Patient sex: M
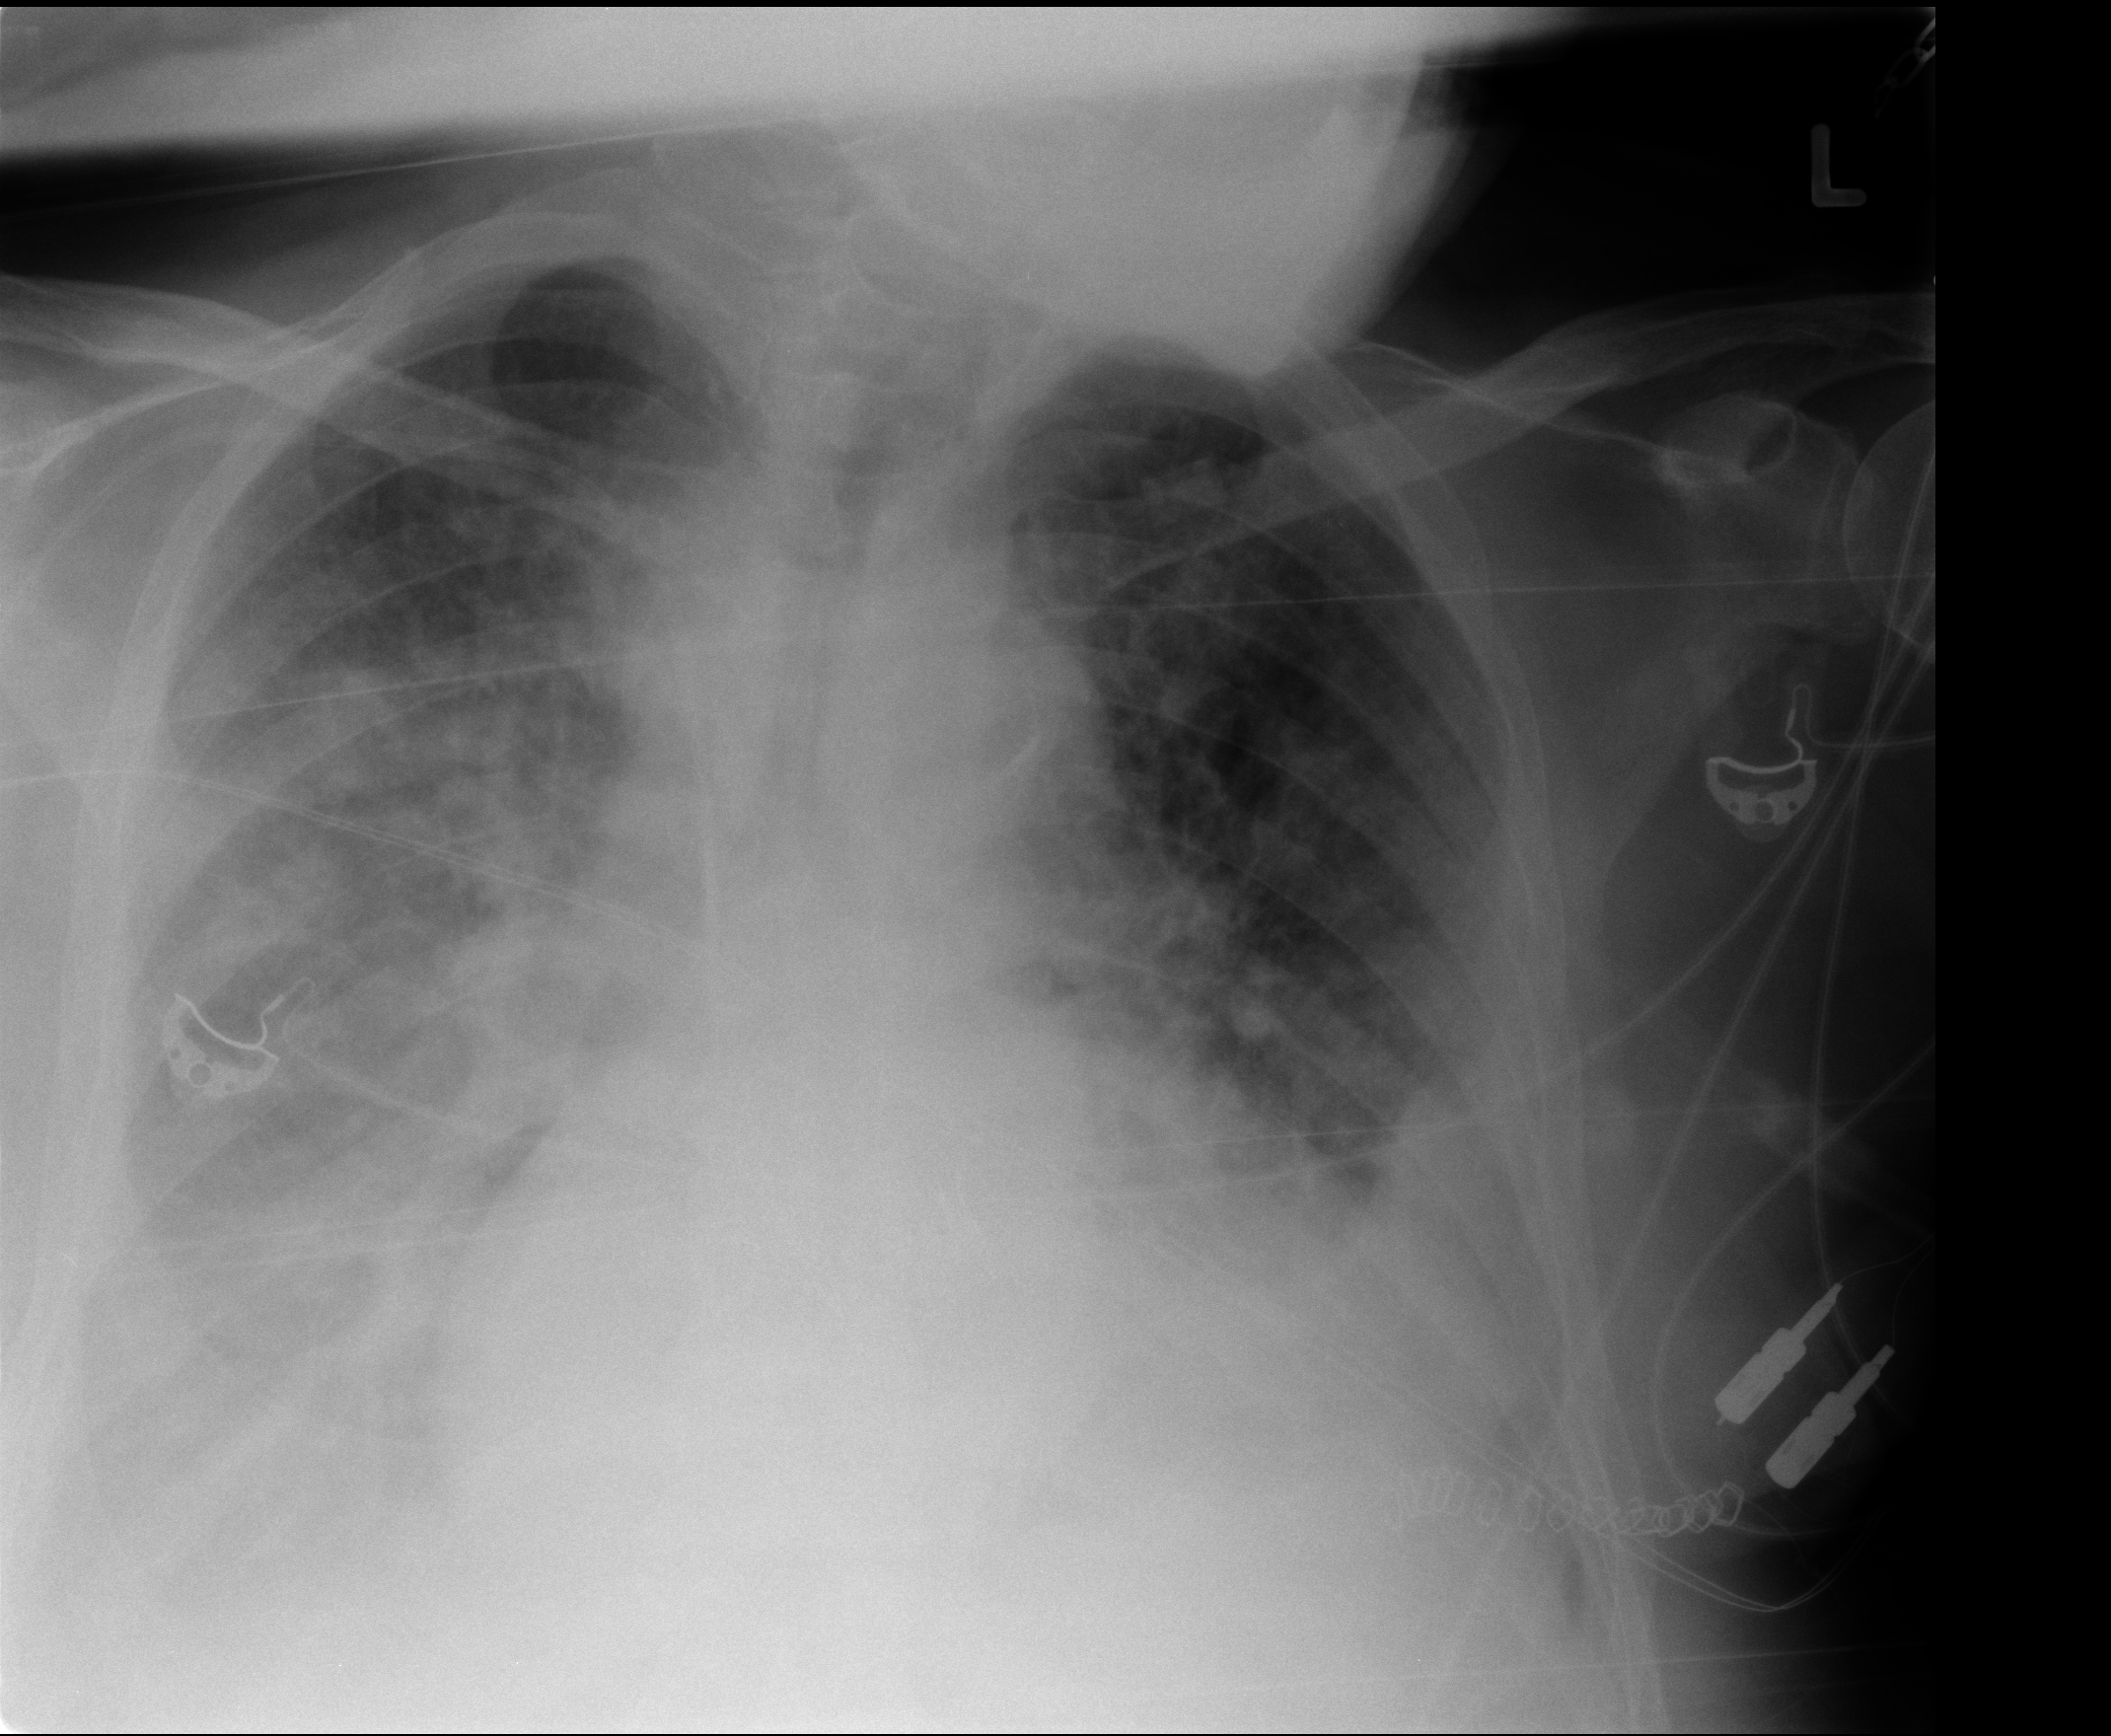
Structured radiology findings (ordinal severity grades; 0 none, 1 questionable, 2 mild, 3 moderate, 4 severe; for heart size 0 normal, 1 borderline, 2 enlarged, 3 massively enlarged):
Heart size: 2
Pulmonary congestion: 2
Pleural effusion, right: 3
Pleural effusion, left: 3
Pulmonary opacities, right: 3
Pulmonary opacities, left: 2
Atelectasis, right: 3
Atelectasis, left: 3